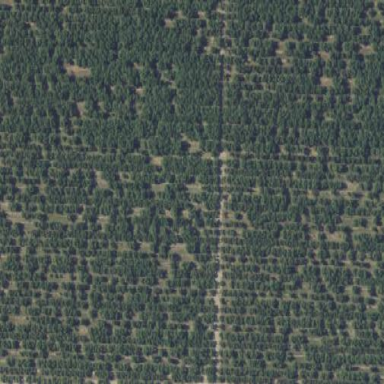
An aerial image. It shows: Almond orchard with rows of almond trees.